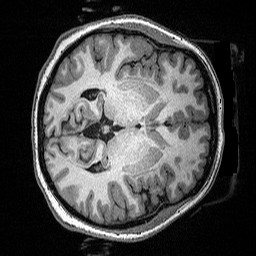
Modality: T1w
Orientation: axial
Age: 26
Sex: female
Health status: healthy
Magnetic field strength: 3 T
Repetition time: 2.53 s
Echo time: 0.00331 s